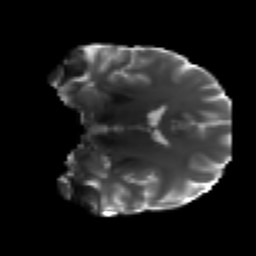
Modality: T2w
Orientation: coronal
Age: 29
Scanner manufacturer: siemens
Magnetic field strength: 3 T
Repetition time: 4.52 s
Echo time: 0.084 s